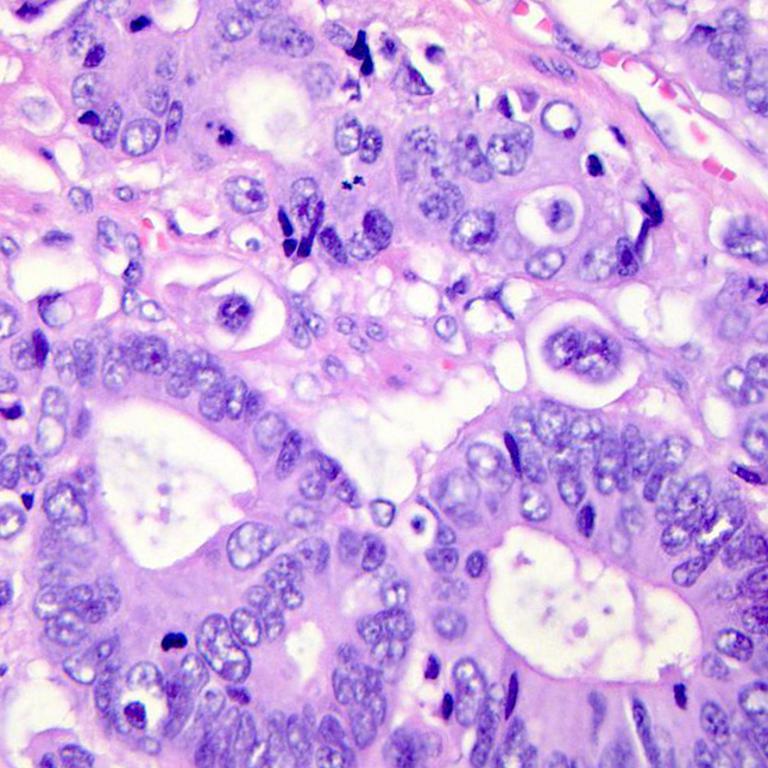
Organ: colon
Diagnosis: adenocarcinomas